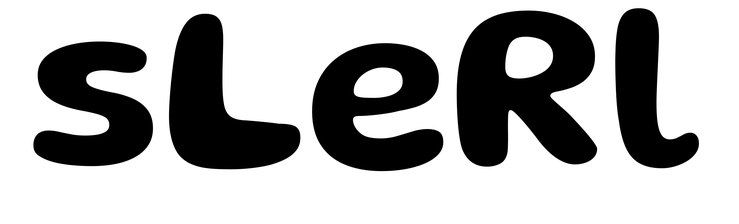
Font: Gluten_SemiBold